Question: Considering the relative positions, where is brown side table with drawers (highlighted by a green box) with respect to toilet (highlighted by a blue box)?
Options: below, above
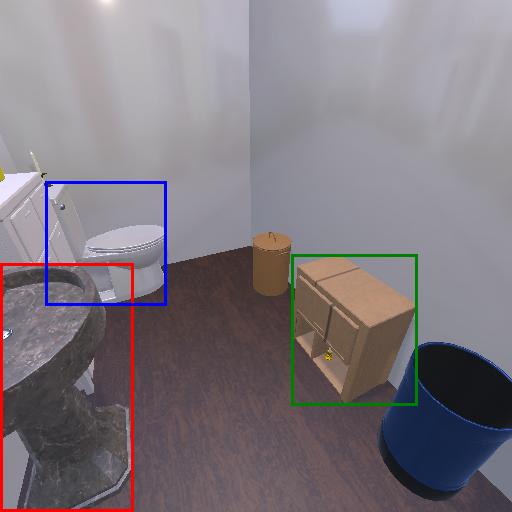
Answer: below